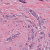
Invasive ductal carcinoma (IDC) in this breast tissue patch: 1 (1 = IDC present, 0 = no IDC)